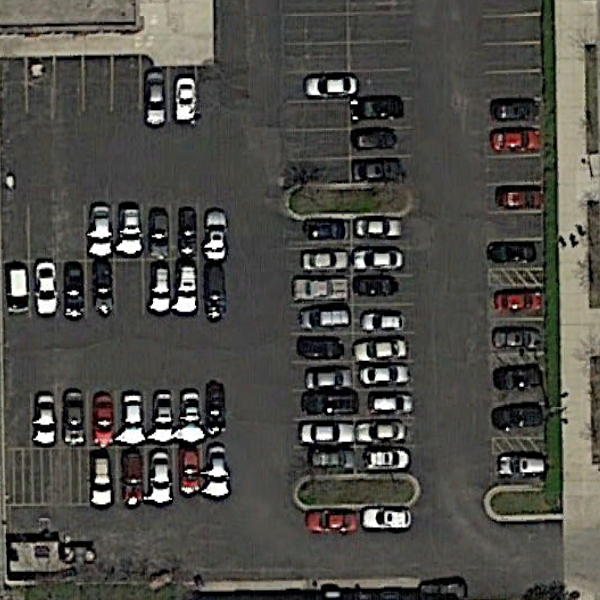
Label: Parking